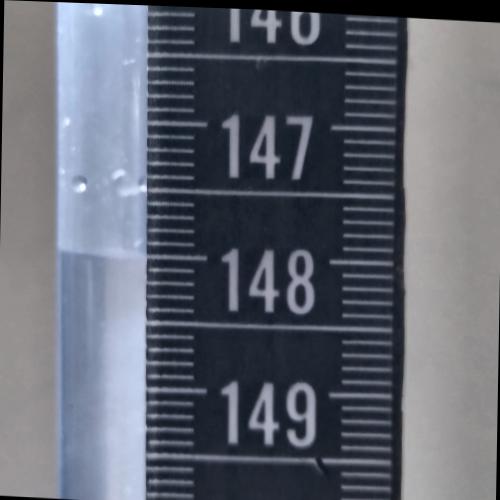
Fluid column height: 148.0 cm